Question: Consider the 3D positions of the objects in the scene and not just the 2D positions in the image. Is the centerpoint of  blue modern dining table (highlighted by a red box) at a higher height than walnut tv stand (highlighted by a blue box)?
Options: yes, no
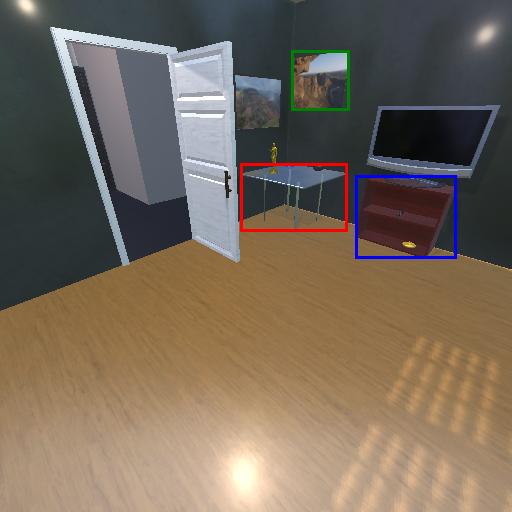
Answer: yes